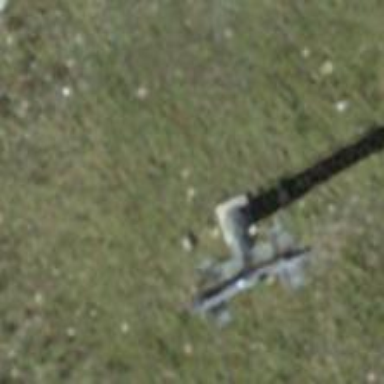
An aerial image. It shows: Pylon used for aerialway.